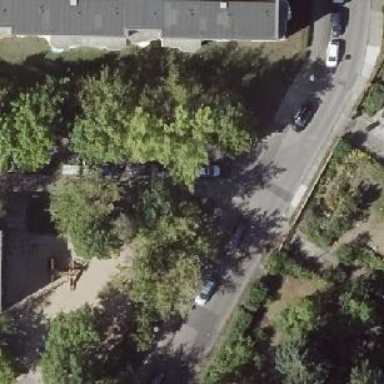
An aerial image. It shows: Sidewalk.